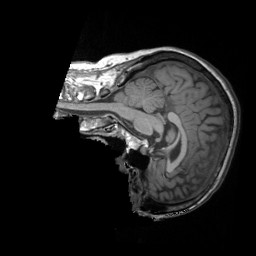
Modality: T1w
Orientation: sagittal
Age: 49
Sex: female
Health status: ill
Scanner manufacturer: siemens
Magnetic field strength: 3 T
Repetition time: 1.9 s
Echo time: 0.00247 s